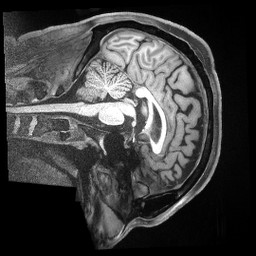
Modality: T1w
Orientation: sagittal
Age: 51
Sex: male
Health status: ill
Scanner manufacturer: siemens
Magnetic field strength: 3 T
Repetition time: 2.5 s
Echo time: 0.00181 s